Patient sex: M
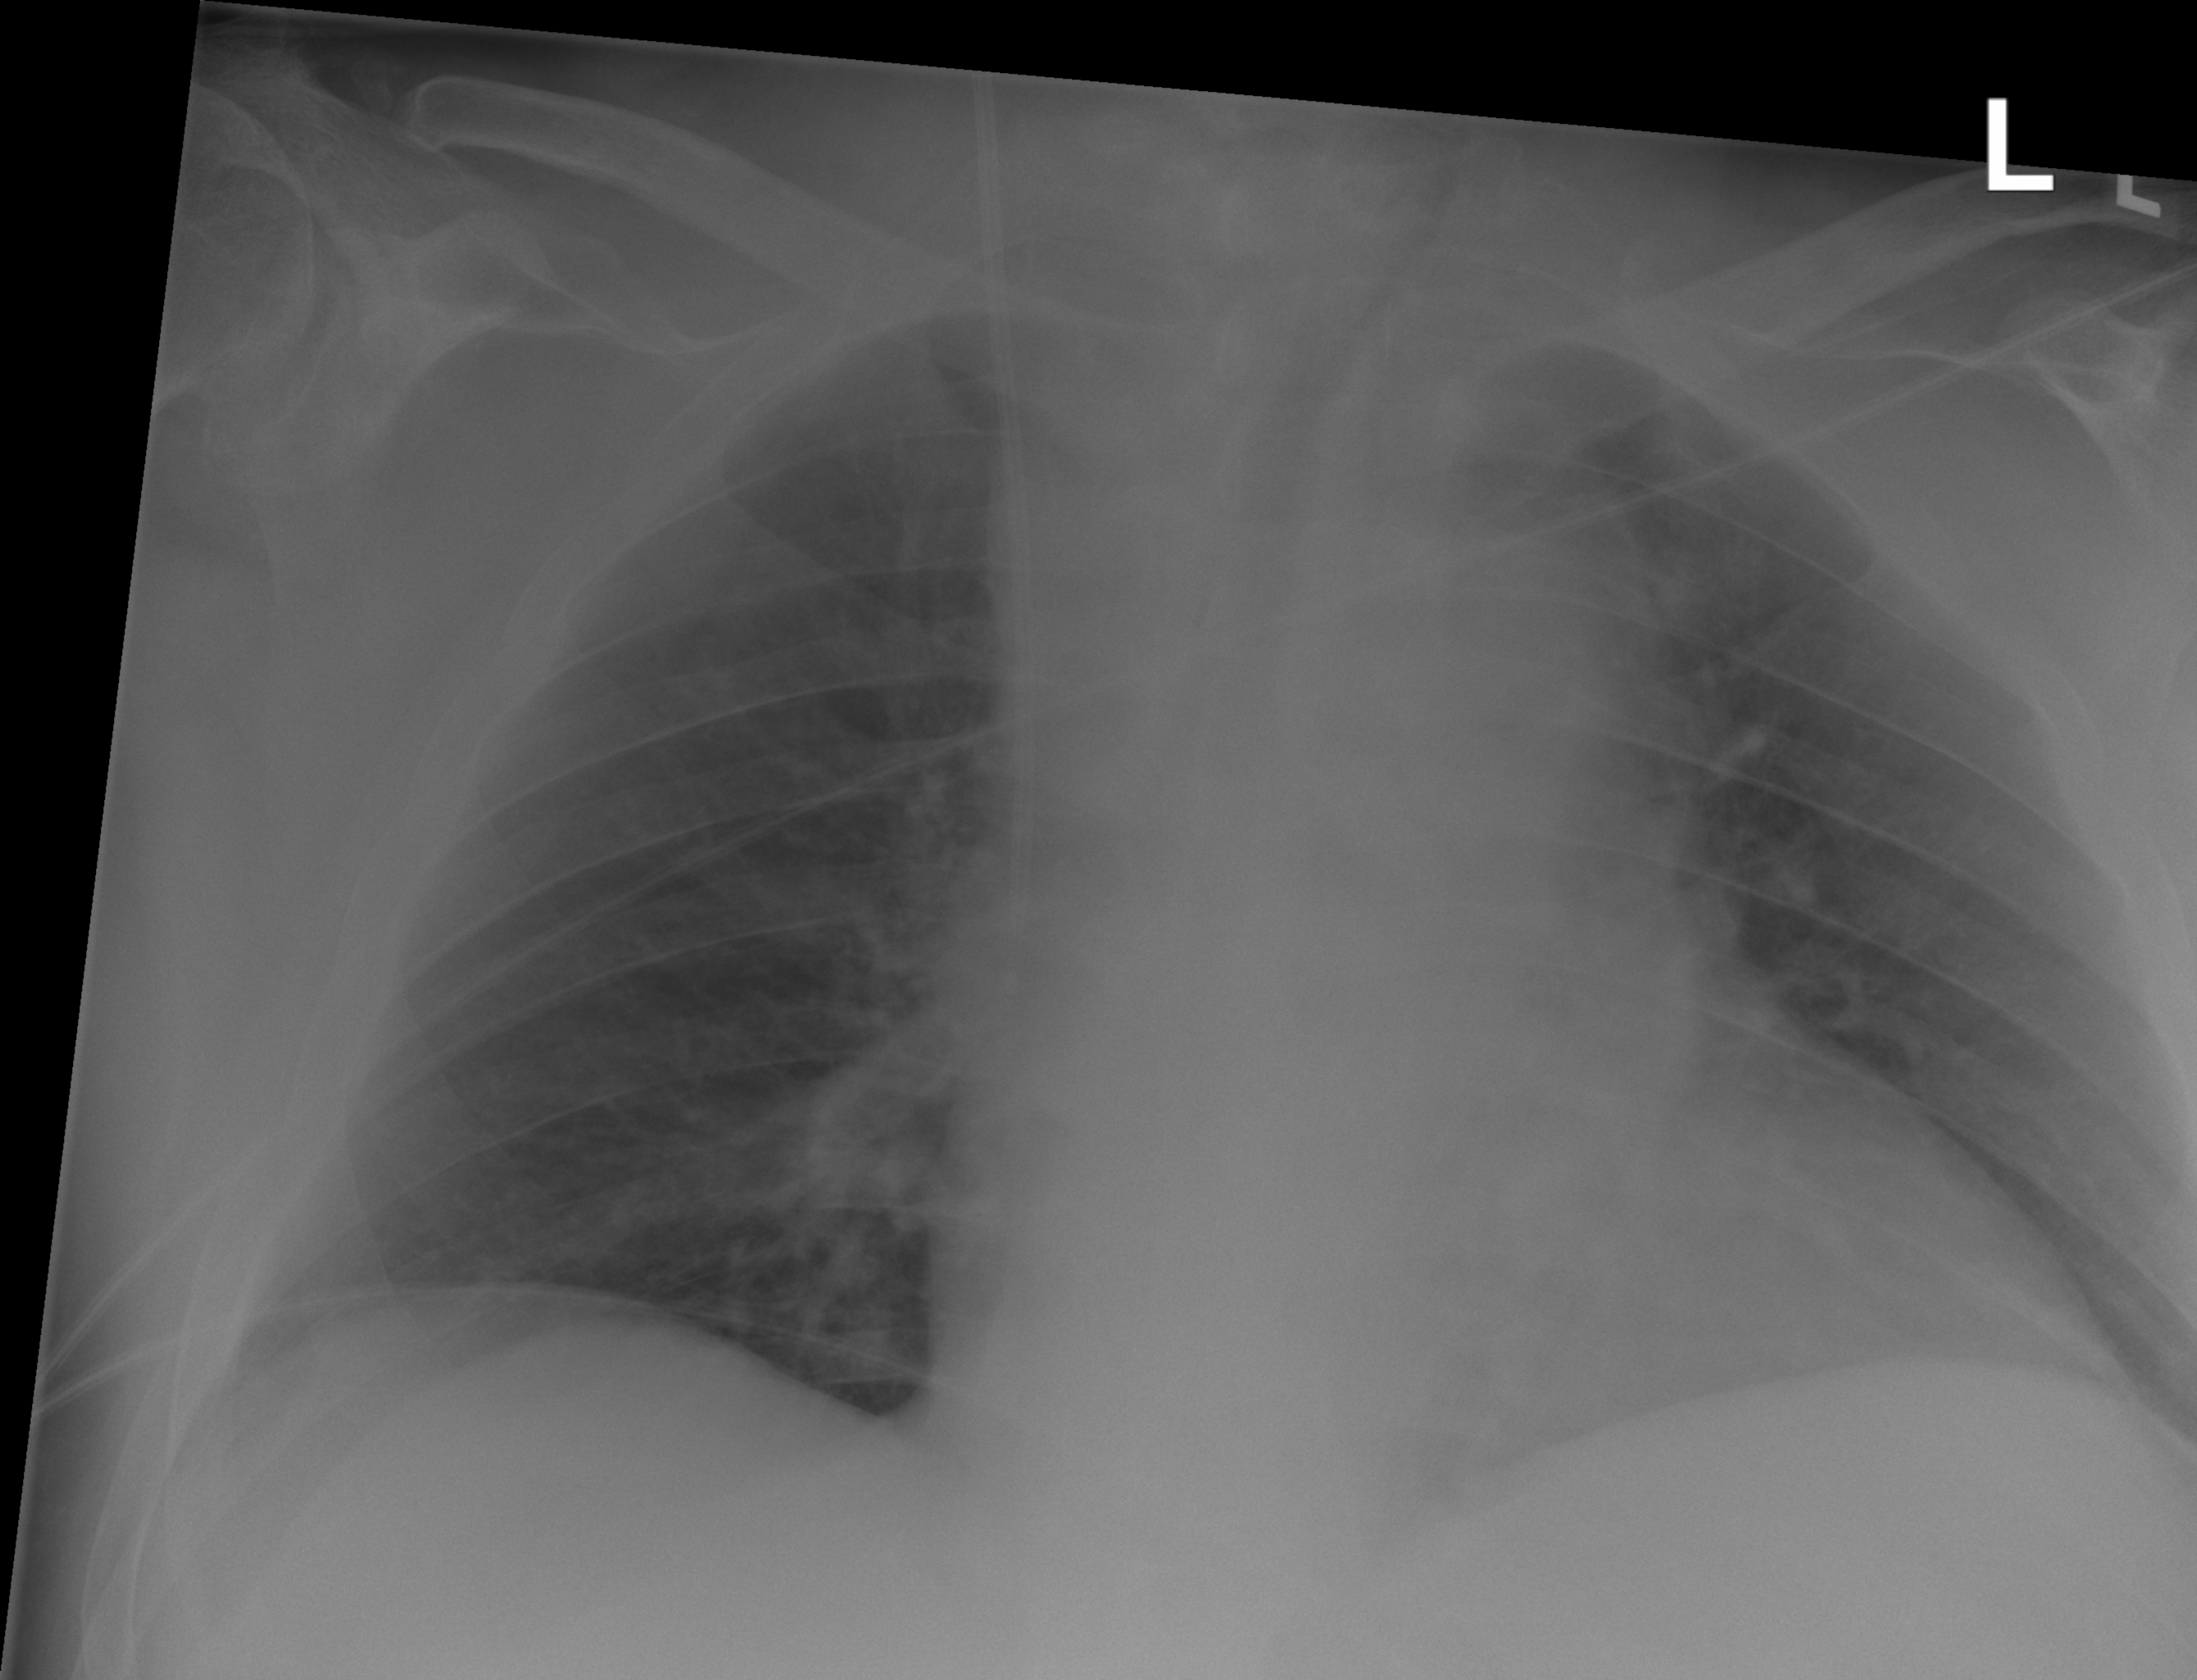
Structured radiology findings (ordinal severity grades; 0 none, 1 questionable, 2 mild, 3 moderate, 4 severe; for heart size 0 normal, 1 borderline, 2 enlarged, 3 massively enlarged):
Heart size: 2
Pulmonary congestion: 0
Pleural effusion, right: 0
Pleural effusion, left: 2
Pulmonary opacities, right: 0
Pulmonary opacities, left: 0
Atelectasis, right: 0
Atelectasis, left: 2